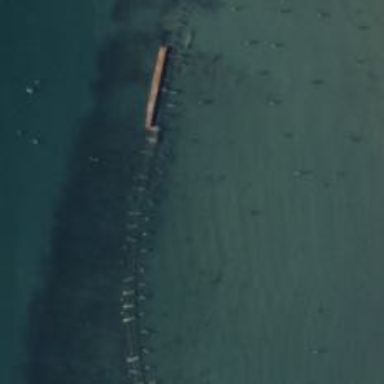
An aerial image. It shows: Pier that is in ruins.